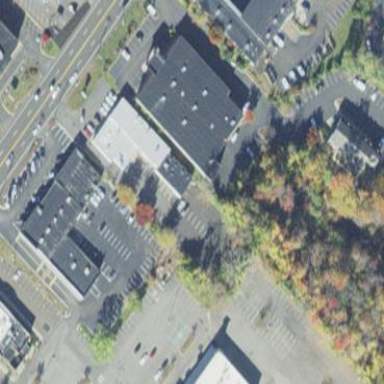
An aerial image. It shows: Retail building that houses furniture shop.